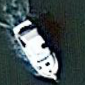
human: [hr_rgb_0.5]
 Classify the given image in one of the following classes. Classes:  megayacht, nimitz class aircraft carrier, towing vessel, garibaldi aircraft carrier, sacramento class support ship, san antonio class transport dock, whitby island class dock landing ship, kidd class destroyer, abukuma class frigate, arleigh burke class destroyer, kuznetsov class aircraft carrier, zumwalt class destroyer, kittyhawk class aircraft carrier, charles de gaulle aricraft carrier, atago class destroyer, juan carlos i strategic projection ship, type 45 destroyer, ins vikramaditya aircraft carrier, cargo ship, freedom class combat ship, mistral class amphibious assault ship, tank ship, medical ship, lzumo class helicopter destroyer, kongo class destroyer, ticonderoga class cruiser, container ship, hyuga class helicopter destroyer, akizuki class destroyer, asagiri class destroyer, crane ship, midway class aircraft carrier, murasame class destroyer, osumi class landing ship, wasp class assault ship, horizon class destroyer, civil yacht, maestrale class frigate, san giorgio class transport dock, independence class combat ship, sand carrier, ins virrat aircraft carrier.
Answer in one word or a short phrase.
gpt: Civil yacht